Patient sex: F
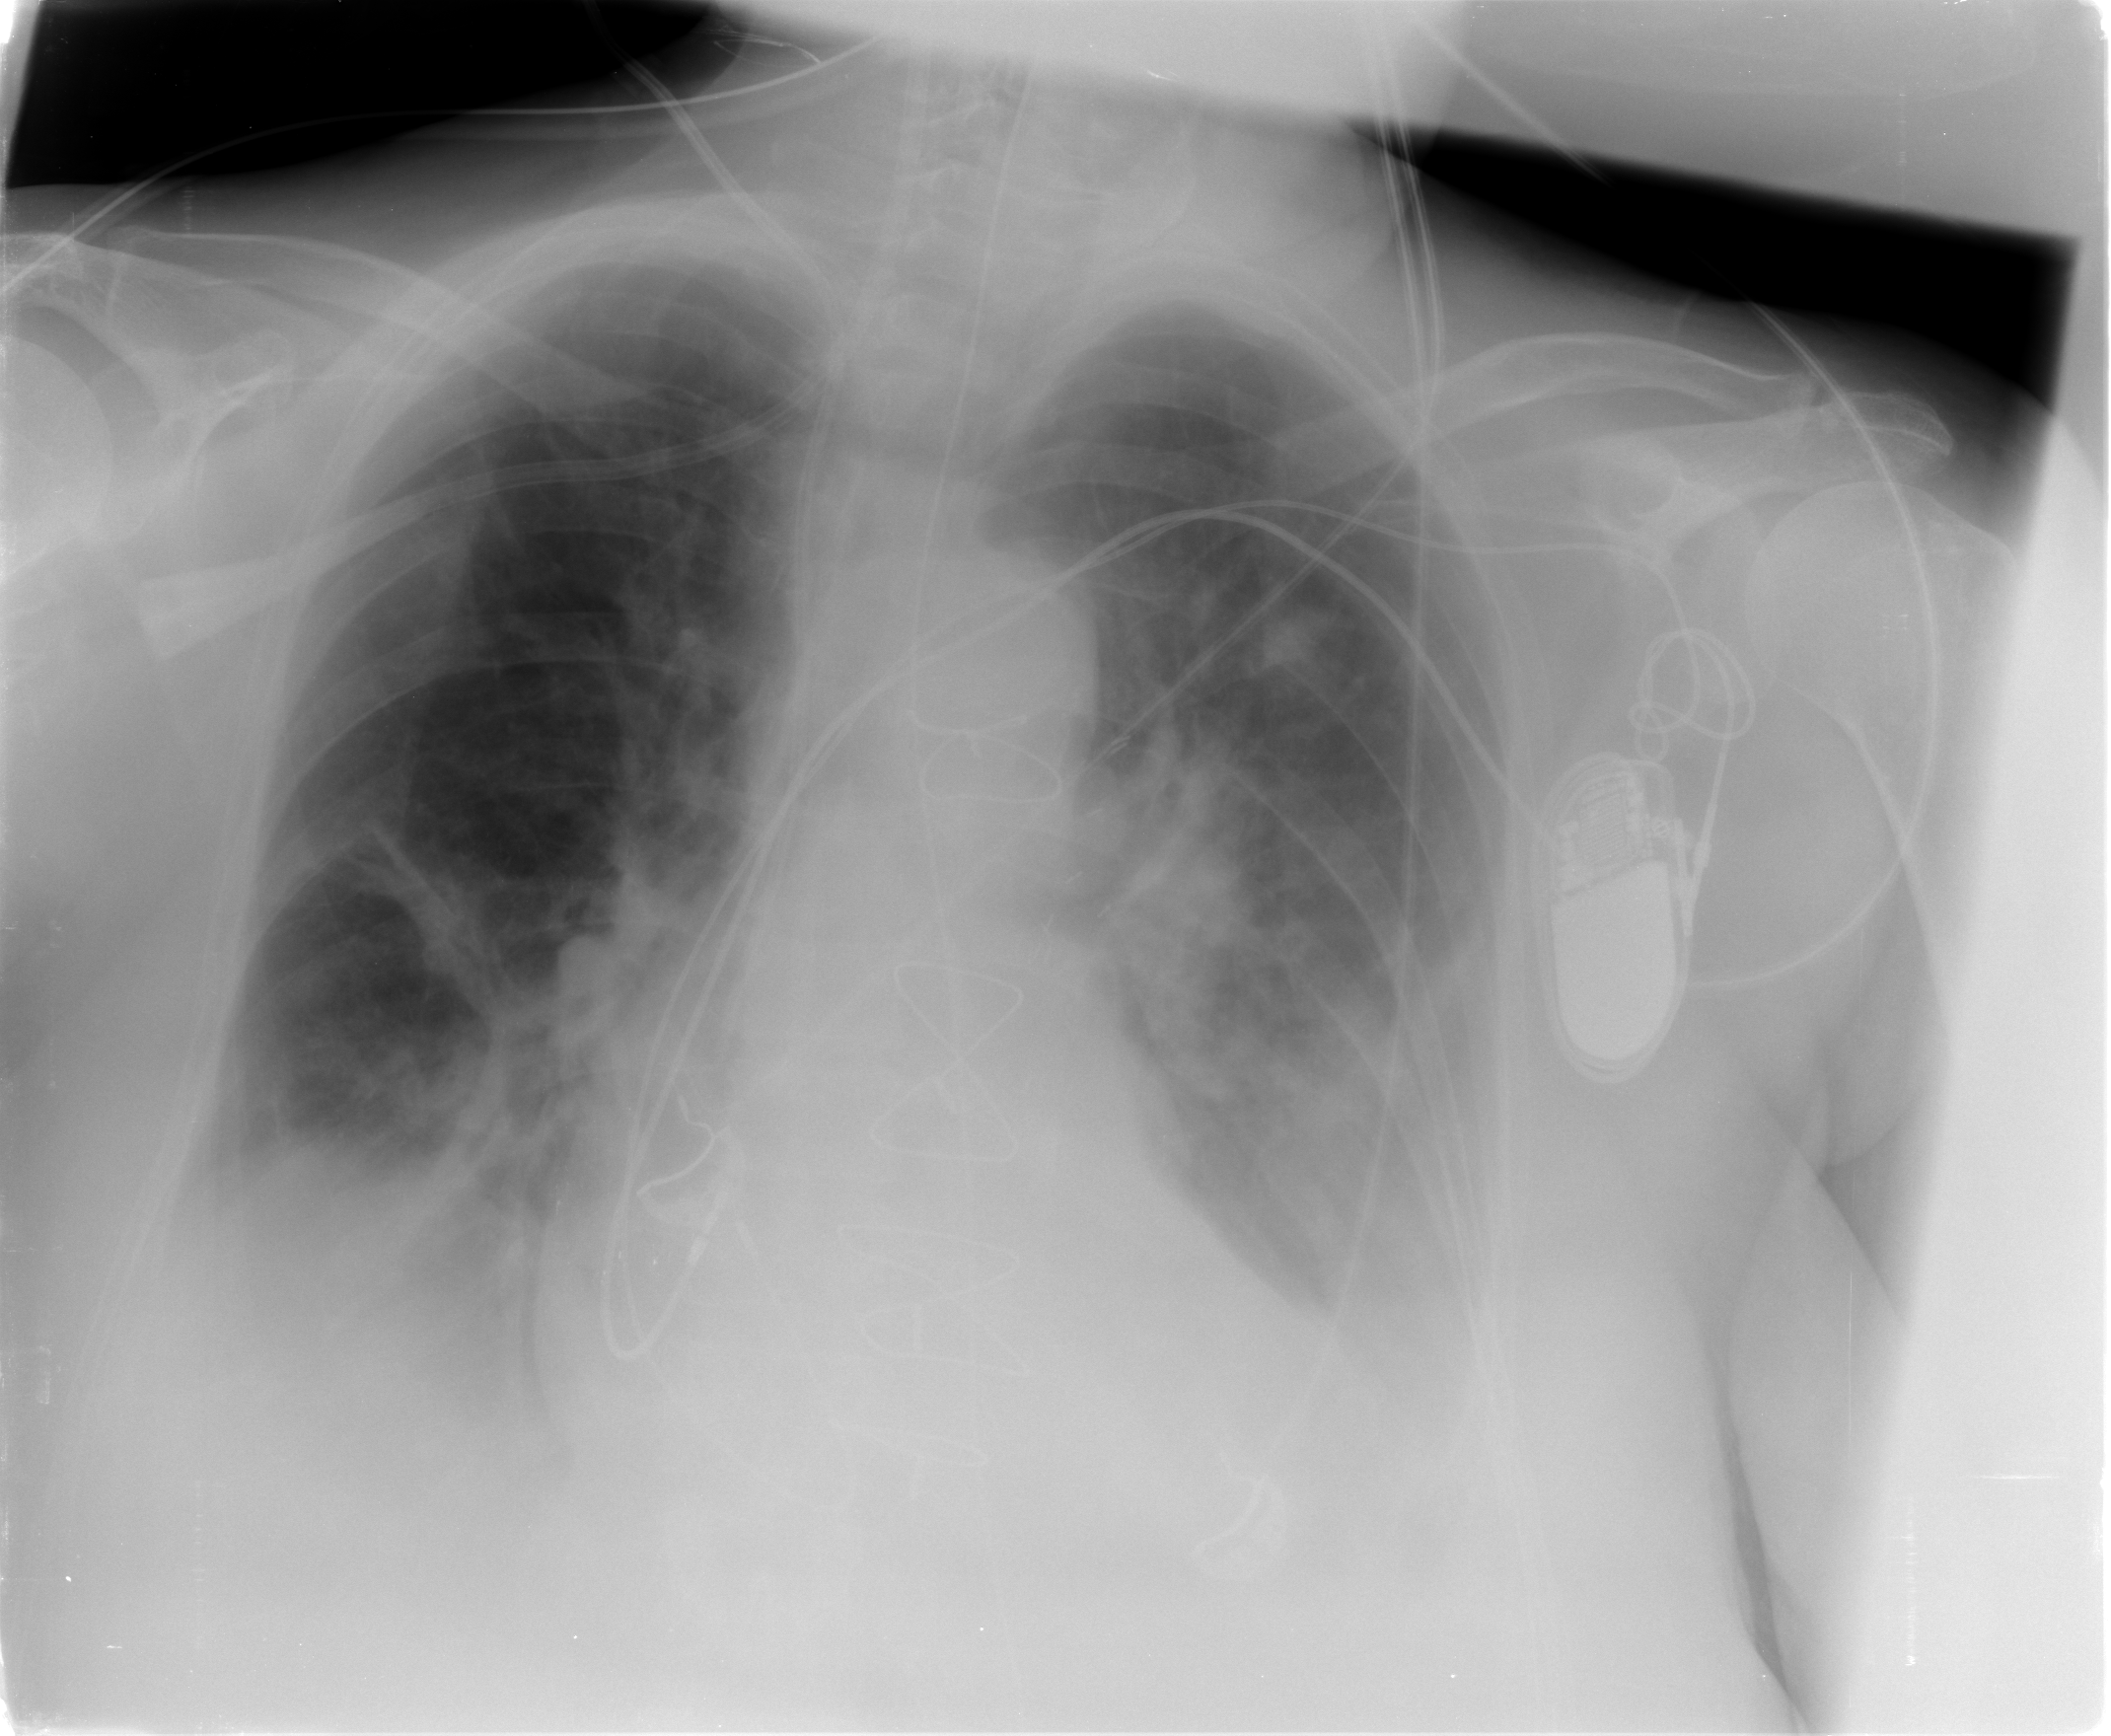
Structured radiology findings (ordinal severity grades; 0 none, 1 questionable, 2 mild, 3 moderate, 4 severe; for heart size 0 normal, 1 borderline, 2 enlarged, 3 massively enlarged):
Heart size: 1
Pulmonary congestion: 2
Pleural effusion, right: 2
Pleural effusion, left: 2
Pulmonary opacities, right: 2
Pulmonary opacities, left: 2
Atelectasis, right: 2
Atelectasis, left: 2